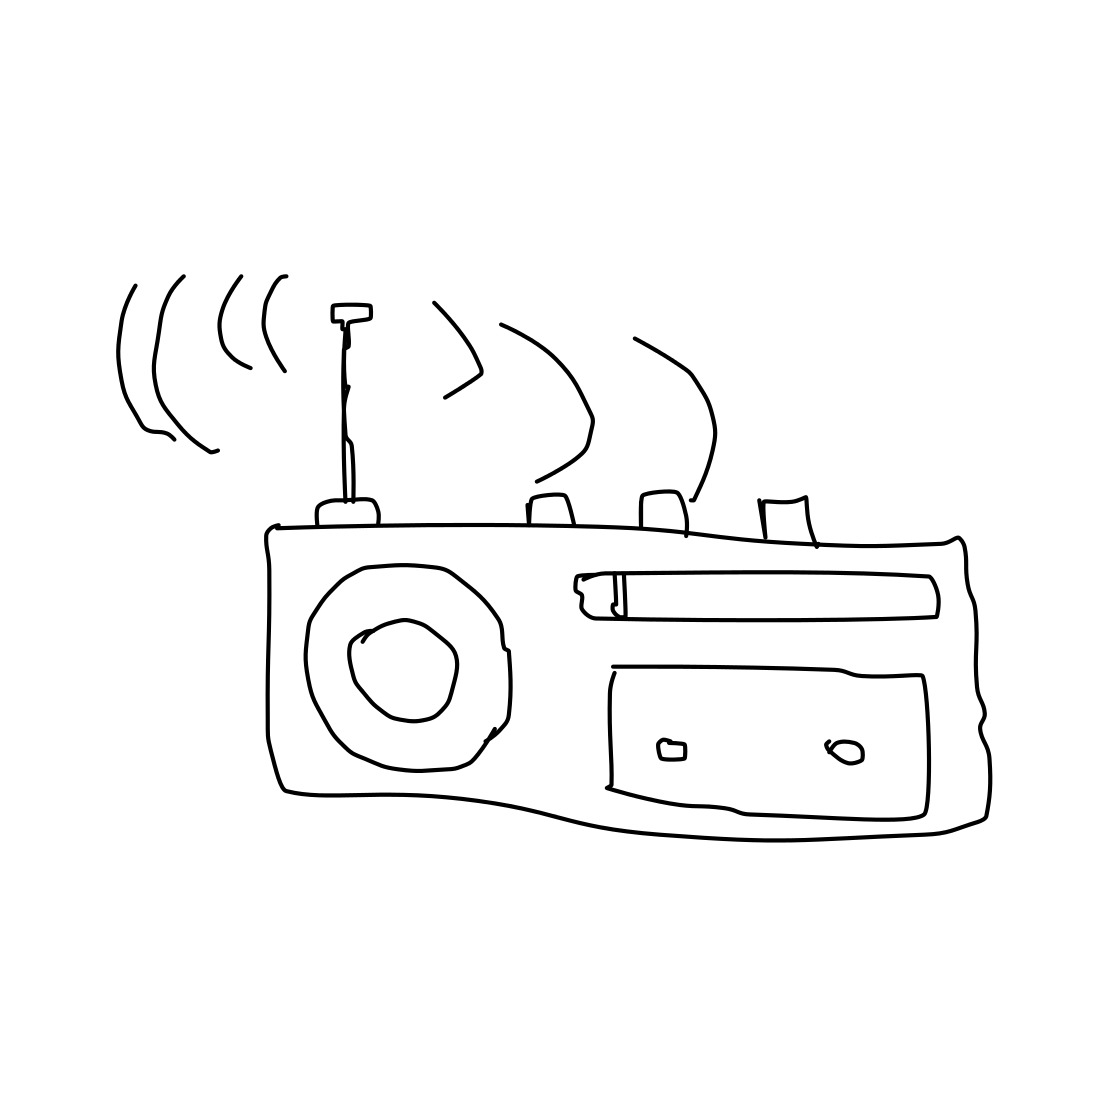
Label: radio